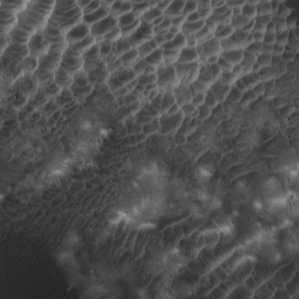
Label: non_frost